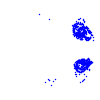
Particle: proton